Field crop: tomato
Growth stage: 1
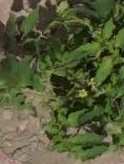
Species: tomato